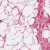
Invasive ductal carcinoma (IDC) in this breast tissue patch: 0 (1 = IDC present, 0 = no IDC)